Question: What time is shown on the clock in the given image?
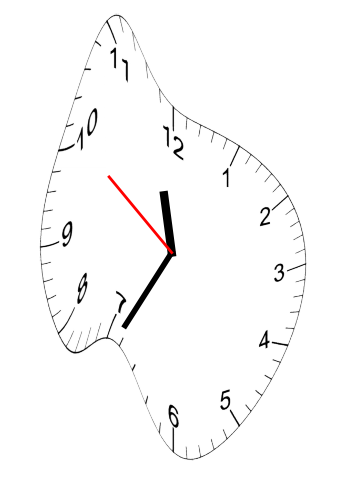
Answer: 11:34:51